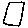
Label: square